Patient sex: M
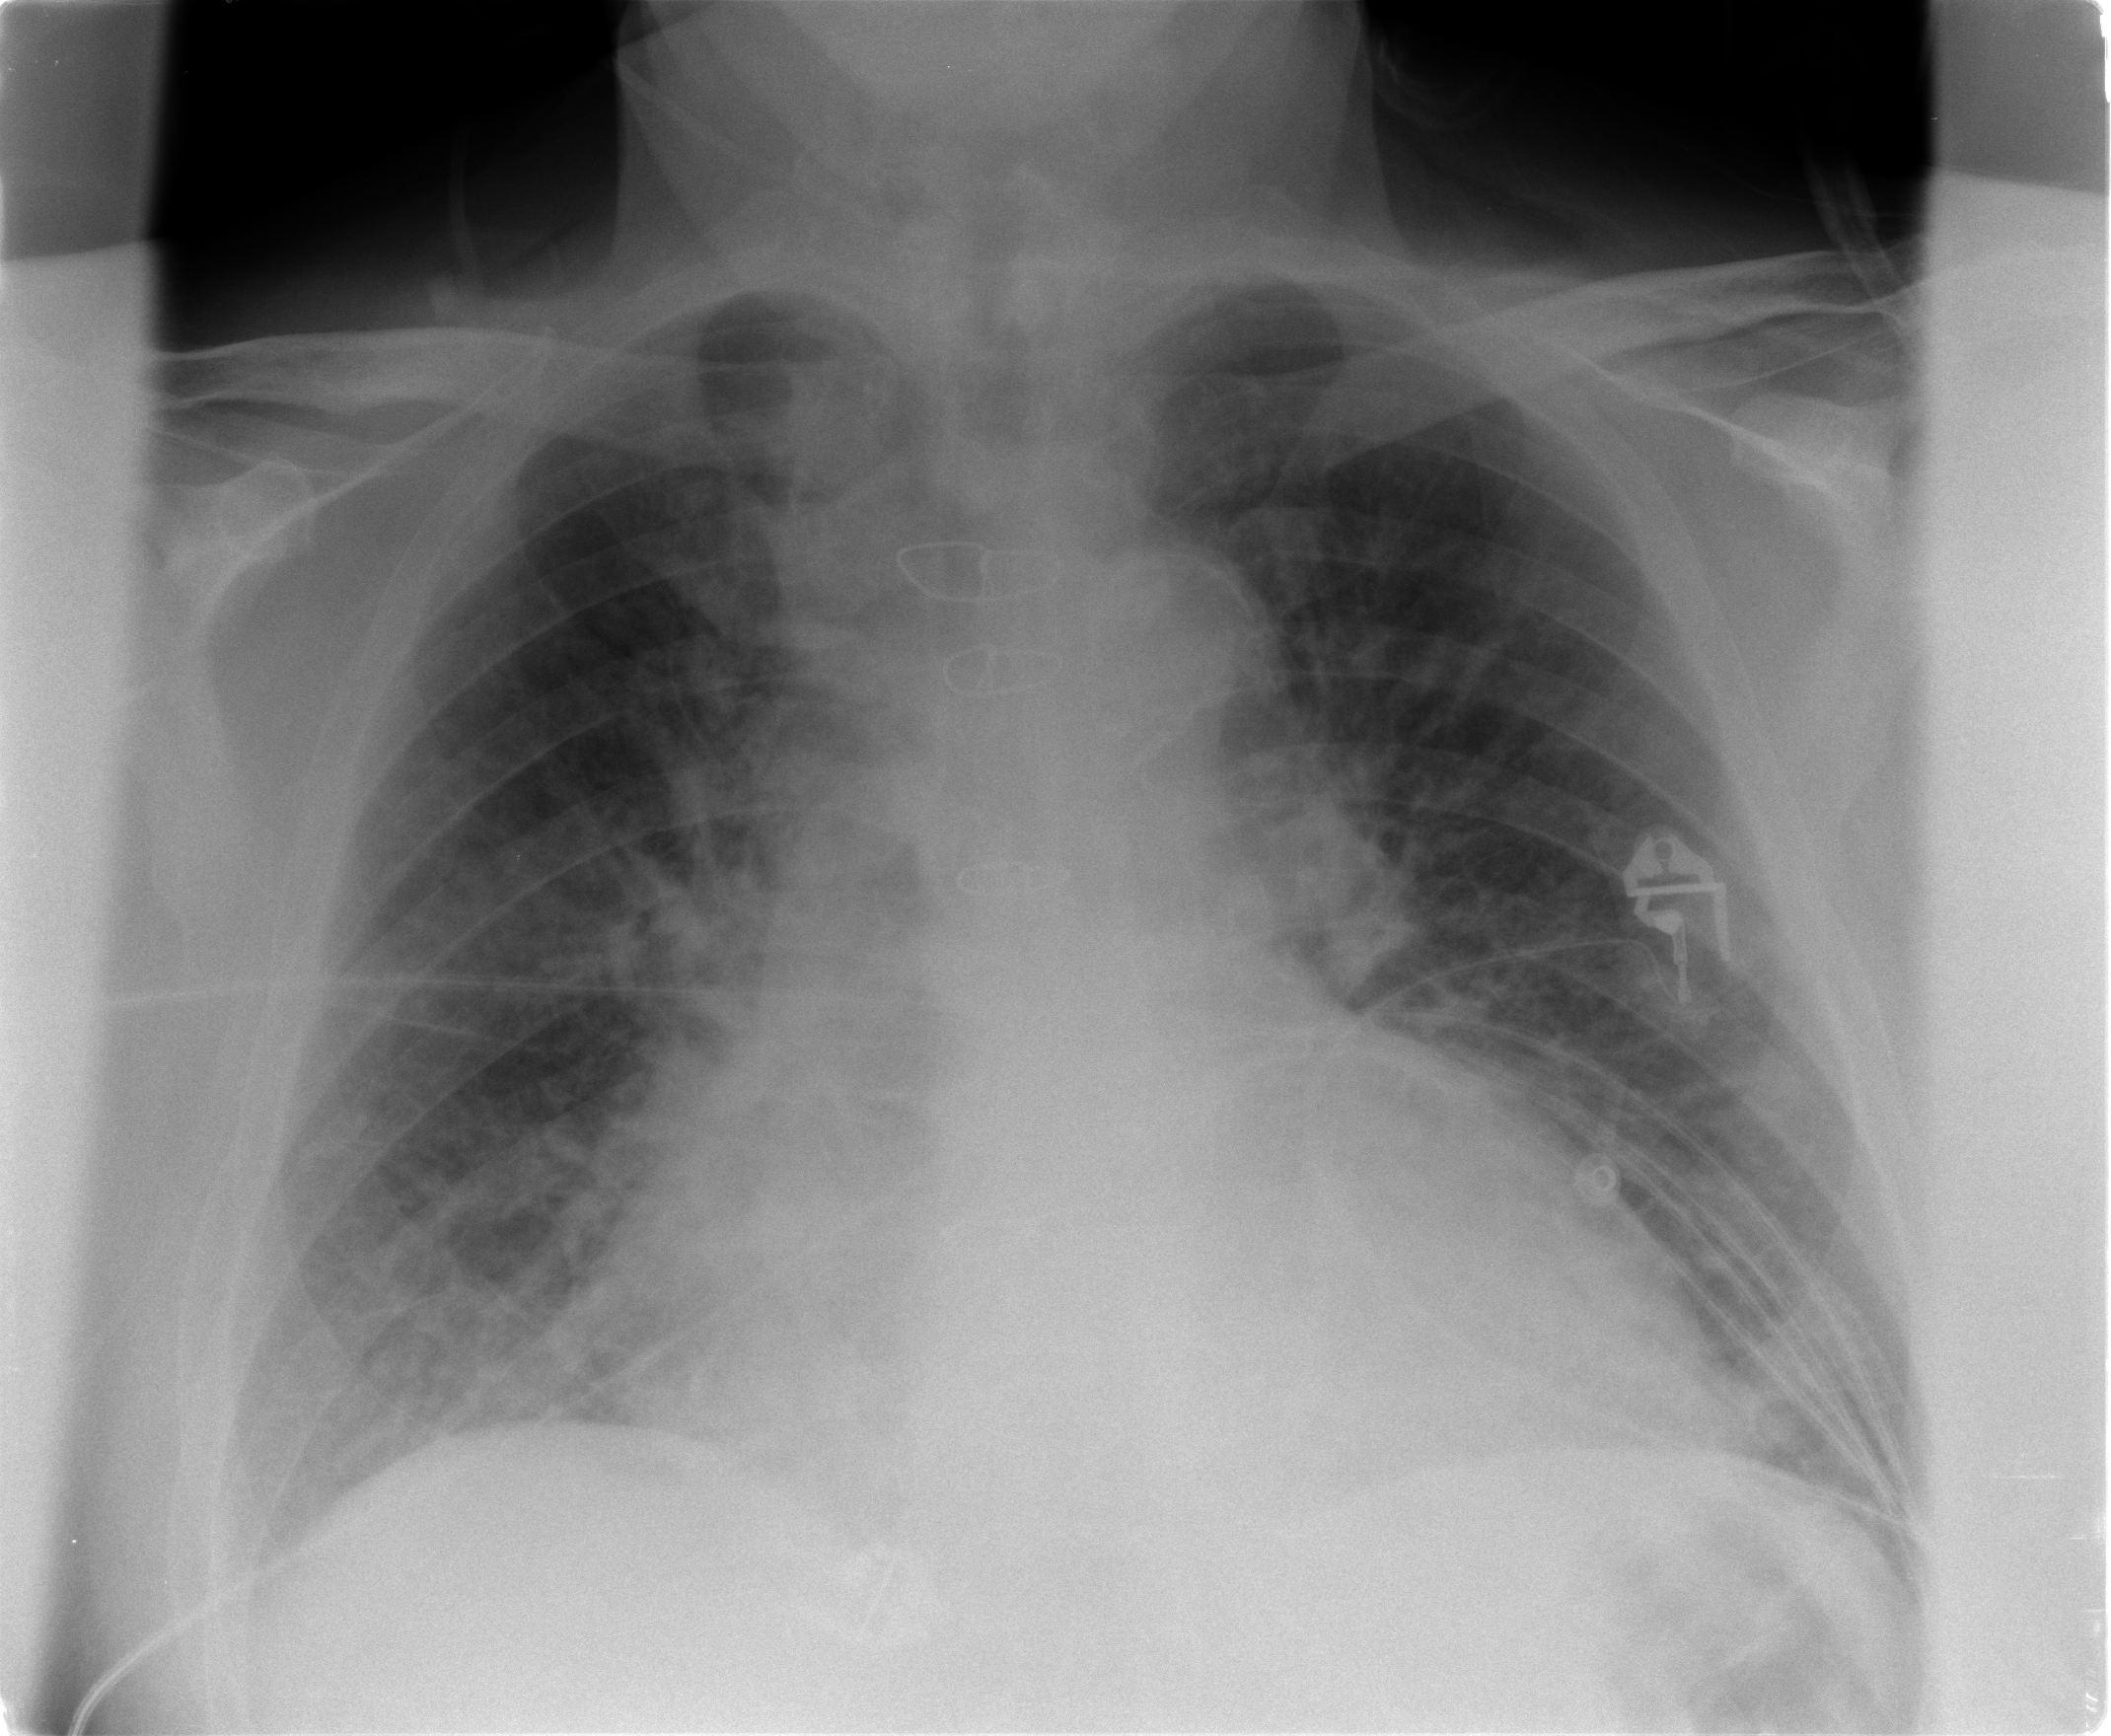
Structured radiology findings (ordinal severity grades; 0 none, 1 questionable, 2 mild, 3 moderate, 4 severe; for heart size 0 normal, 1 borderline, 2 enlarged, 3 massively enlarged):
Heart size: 2
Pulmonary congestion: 2
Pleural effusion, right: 0
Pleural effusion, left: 0
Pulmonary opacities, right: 2
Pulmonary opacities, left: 2
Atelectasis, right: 2
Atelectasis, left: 2